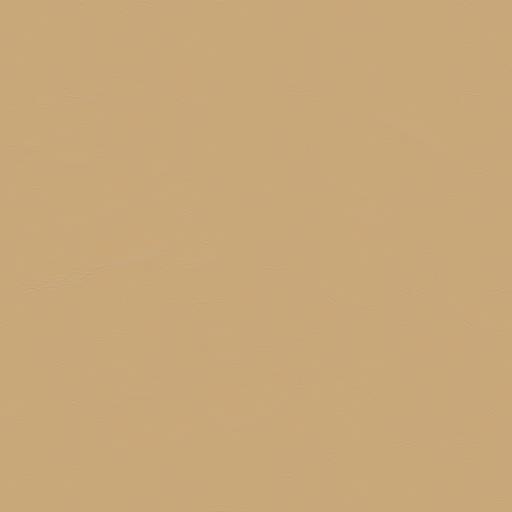
Tags: brown cardboard packaging paper